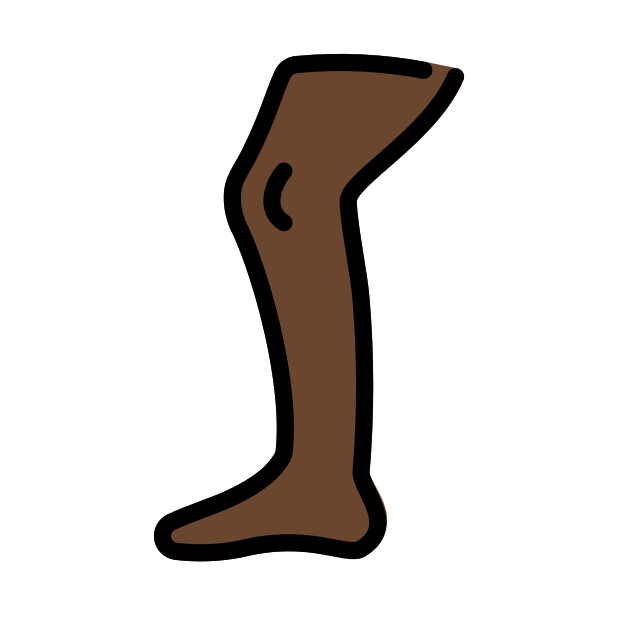
leg: dark skin tone